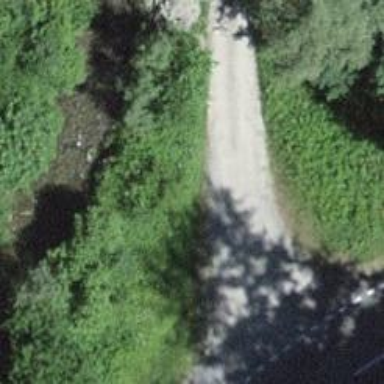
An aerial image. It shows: Gravel track.